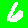
Digit: 6